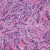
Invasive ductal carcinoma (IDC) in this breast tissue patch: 1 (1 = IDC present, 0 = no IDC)